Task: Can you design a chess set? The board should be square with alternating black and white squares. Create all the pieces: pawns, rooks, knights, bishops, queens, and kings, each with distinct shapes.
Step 2431:
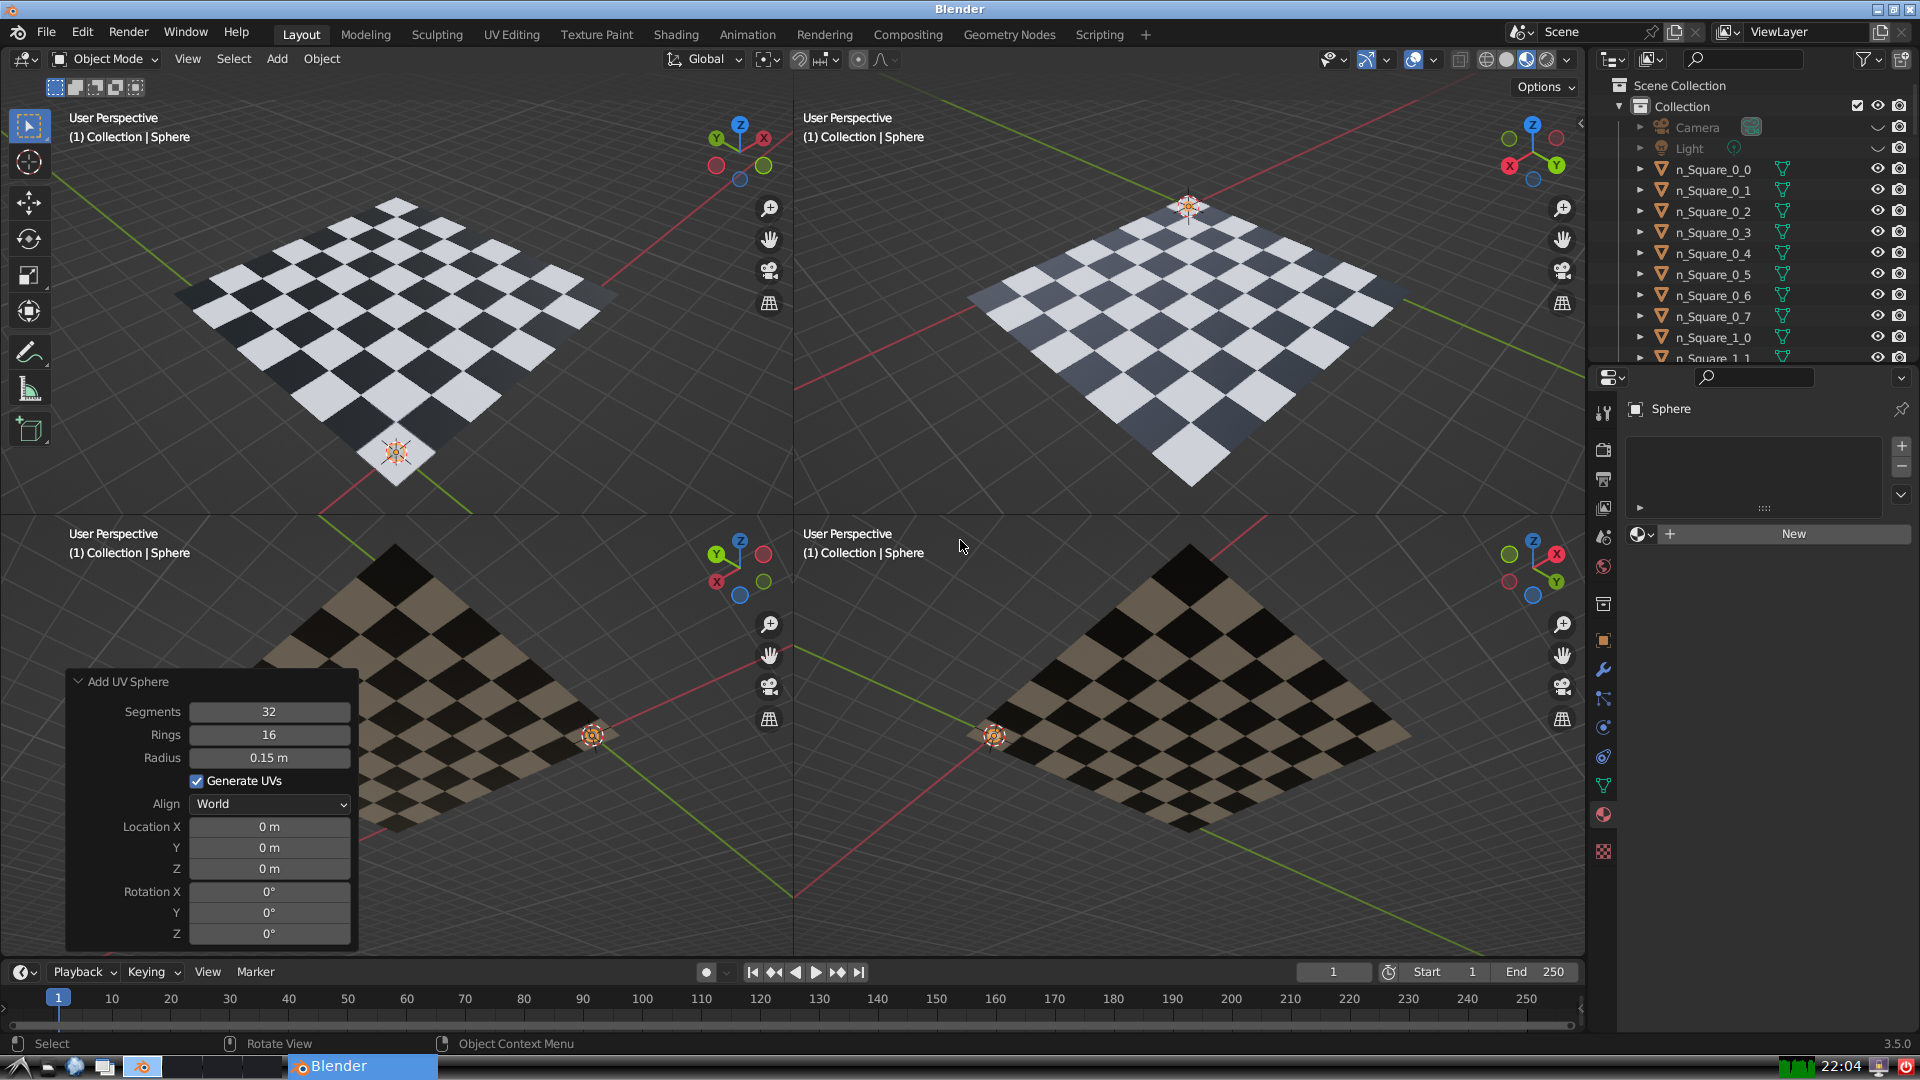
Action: {"key_press": ['Ctrl, Home']}